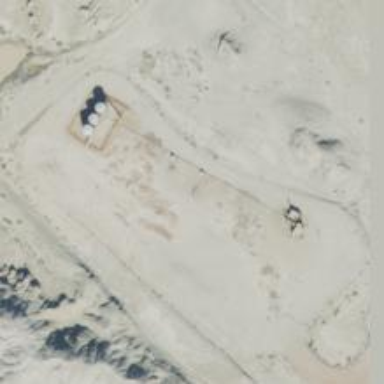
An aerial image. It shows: Petroleum well.